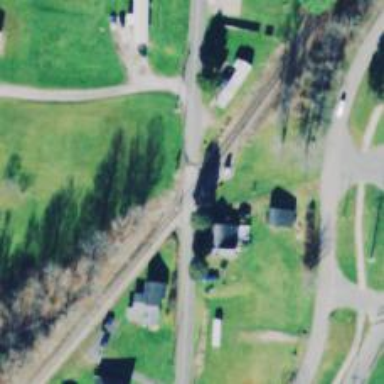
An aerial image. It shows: Railway level crossing.